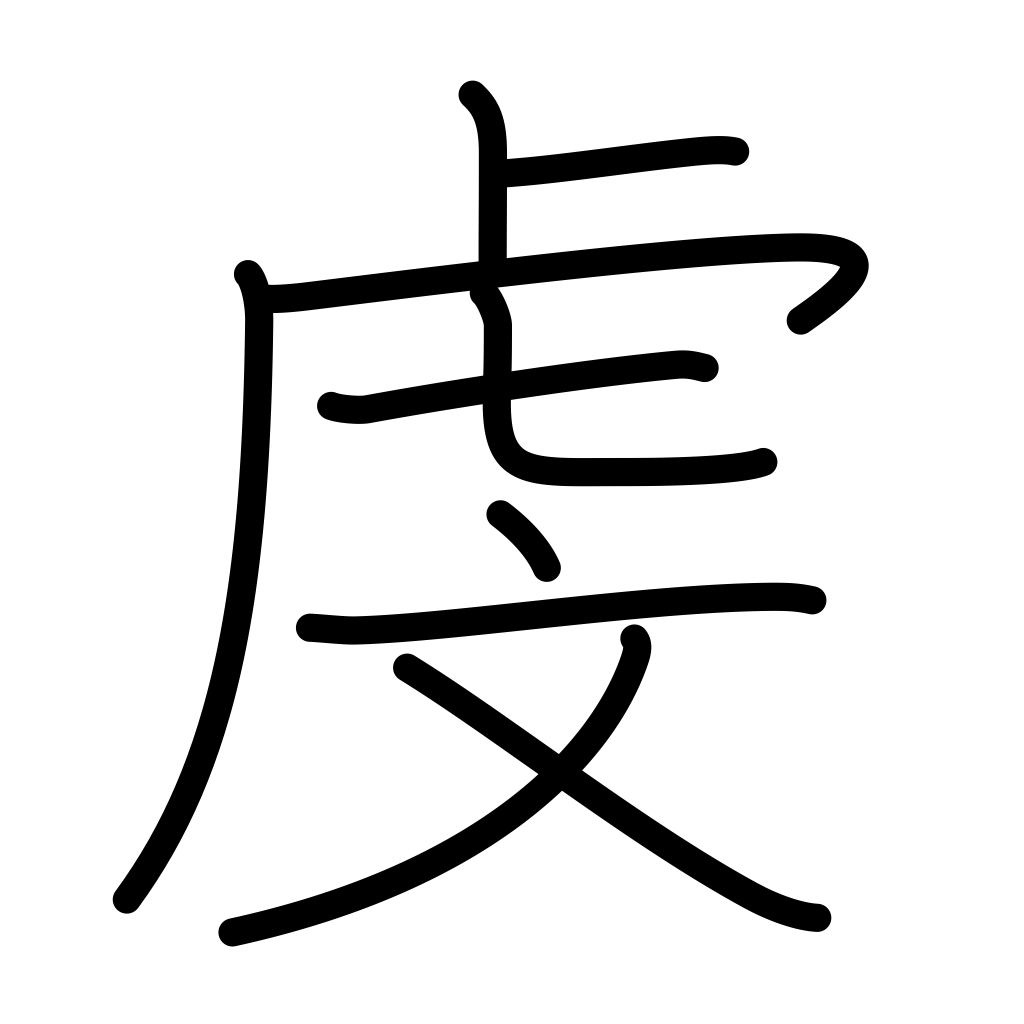
Meaning: respect